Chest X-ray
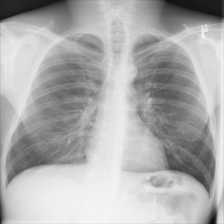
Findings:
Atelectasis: negative
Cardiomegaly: negative
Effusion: negative
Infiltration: negative
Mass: negative
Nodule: negative
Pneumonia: negative
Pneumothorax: negative
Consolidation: negative
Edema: negative
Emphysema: negative
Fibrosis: negative
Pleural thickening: negative
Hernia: negative